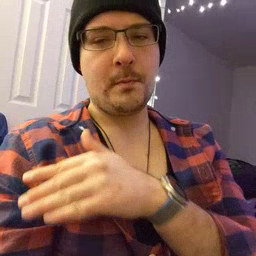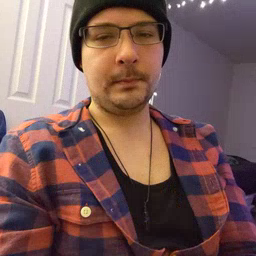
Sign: arm